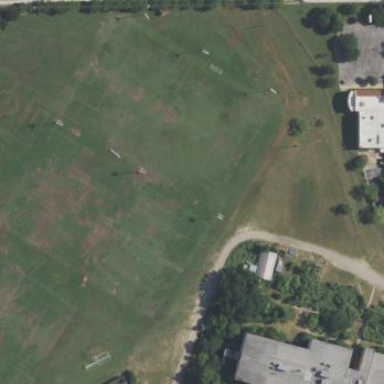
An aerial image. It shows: Soccer pitch for leisureland activities.